Question: This may be a foolish question. But I'm asking it because of my curiosity. Is there is any possible way to customize an iOS application icon badge image(as below:)..?

Thanks in advance...
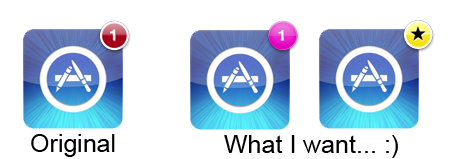
Answer: Not possible at all. You have to use Default. After the app launch you can show custom badge icon of the UITabbar.
All the best !!!